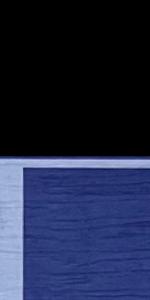
Label: Empty